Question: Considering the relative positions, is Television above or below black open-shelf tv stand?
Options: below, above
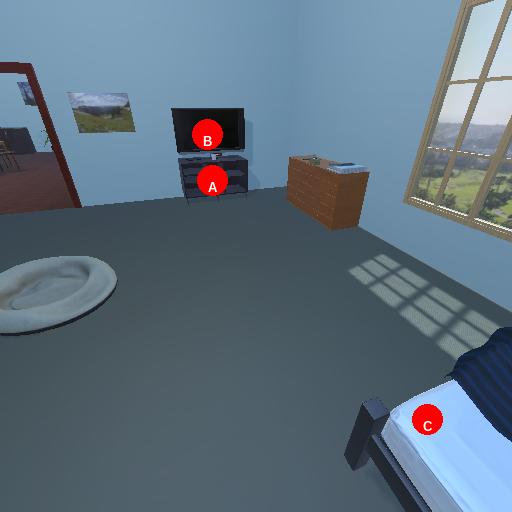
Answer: below